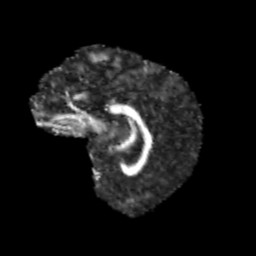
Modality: FA
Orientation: sagittal
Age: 14
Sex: female
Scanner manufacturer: siemens
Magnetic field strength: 3 T
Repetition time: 3.8 s
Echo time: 0.07 s